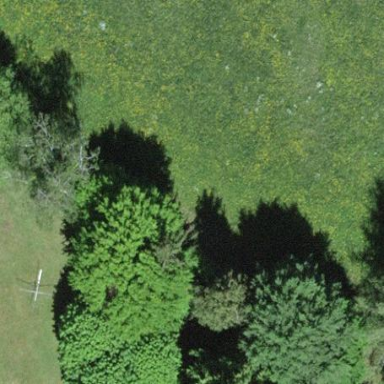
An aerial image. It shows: Forest with mixed leaf types and cycles.